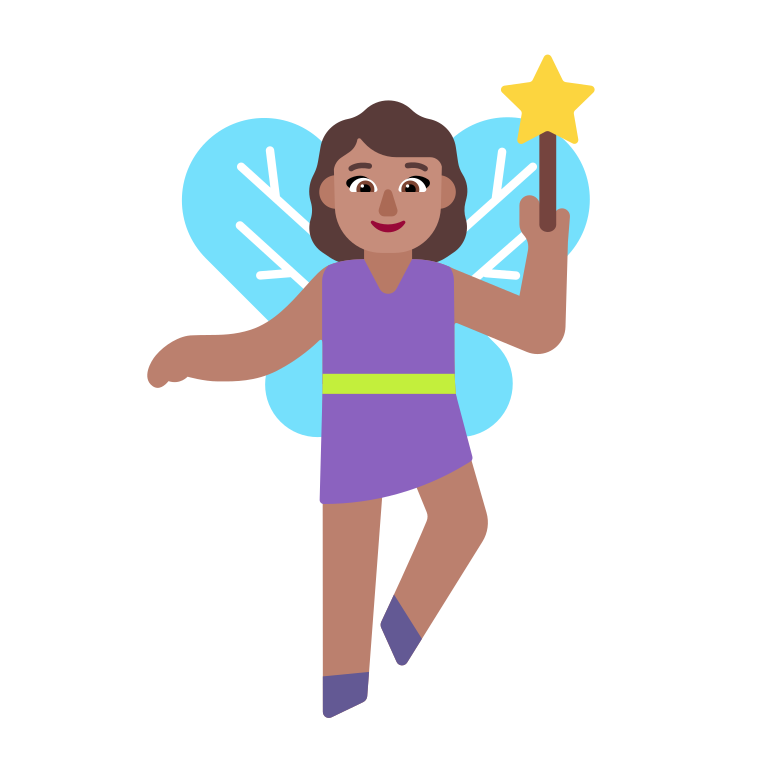
woman fairy flat